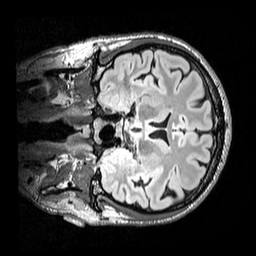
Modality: FLAIR
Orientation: coronal
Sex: male
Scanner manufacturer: siemens
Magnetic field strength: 3 T
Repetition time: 5 s
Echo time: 0.395 s